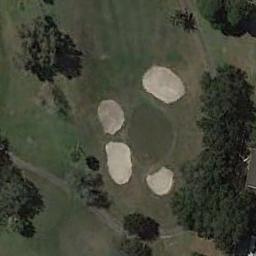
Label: golf_course